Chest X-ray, AP view. Patient: 34 years old, sex M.
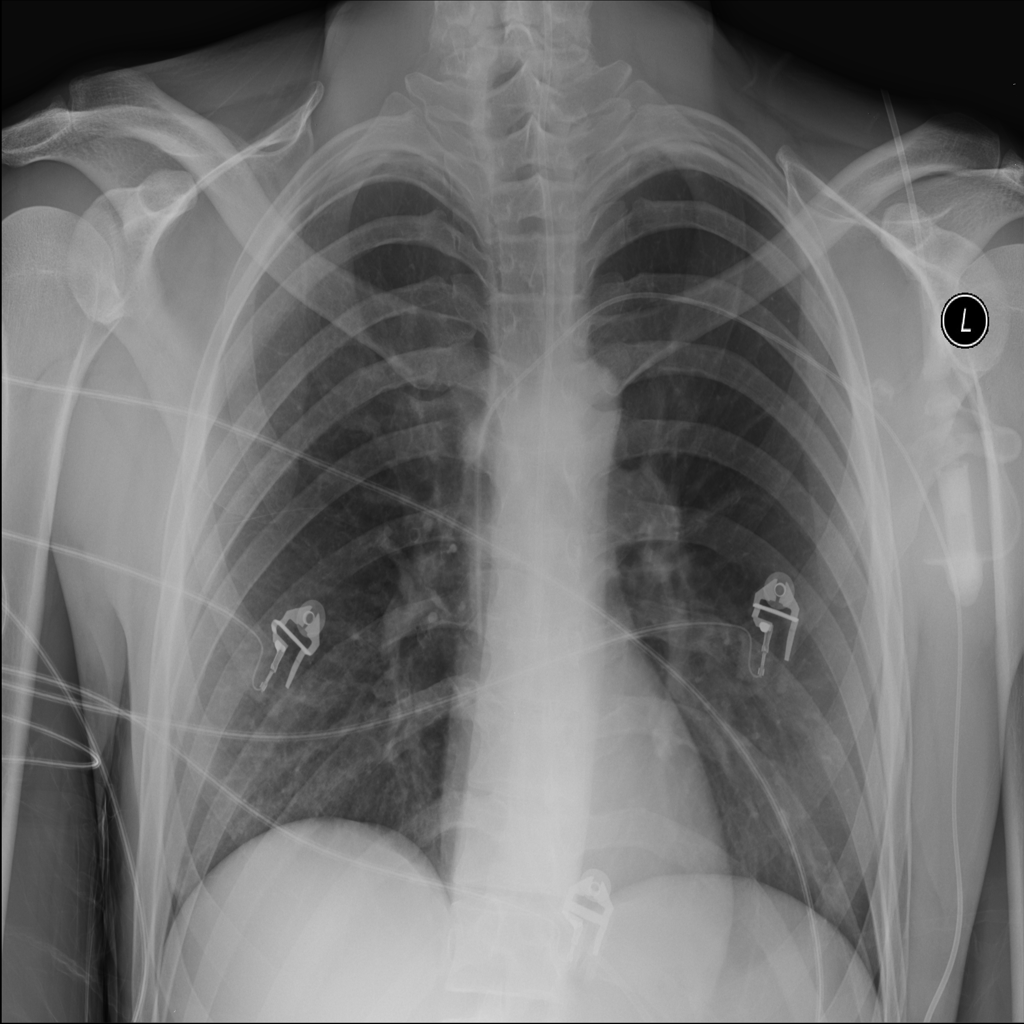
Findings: No Finding